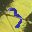
Label: 3